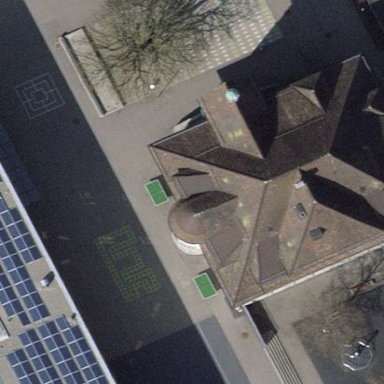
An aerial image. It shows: Pedestrian asphalt road within schoolyard.